Question: I have created a build task in vs2012.
I ran it.
It complains that there are some missing references,
though I see them on my proj and they lead to relative path
(the folder that exists in the source control)
I have ereased the sln locally,
I did 'get latest' from the source control and rebuilt it.
The references were missing. I have fixed it. Re-run the taks and again similar error.
How can it be if the sln builds successfuly on my machine and on a colleage clean machine?

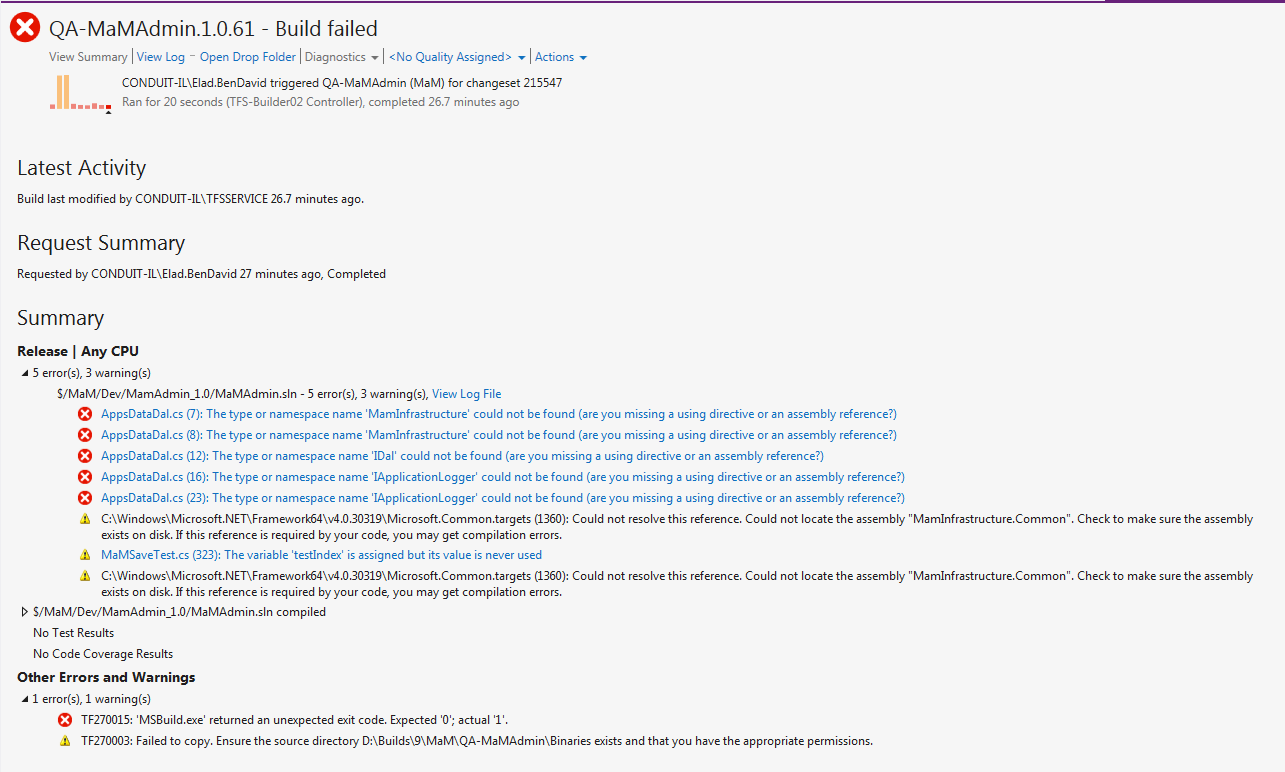
Answer: If I had to take a guess, it would be one of the following:
1. The missing types are located in one or more assemblies that are either not checked into source control; or
2. Those assemblies are referenced via a path reference that isn't the right path in your source control.
3. Those assemblies aren't part of the normal project structure that would be pulled down by the build server.
4. Those assemblies are gac'd locally and you are referring to gac'd versions instead of the correct ones.
5. It's a web site project and someone on your team has those assemblies gac'd or installed in some other directory and they screw up the project every time they check it in. (common in web site projects, highly unusual in web application projects).